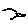
Label: bird